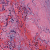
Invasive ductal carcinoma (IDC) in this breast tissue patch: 0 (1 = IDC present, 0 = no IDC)